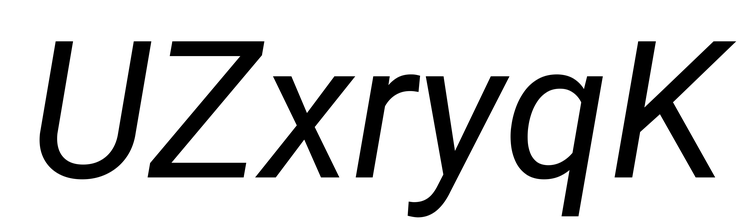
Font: Roboto-Italic_Italic